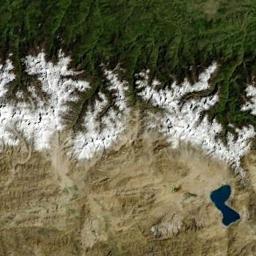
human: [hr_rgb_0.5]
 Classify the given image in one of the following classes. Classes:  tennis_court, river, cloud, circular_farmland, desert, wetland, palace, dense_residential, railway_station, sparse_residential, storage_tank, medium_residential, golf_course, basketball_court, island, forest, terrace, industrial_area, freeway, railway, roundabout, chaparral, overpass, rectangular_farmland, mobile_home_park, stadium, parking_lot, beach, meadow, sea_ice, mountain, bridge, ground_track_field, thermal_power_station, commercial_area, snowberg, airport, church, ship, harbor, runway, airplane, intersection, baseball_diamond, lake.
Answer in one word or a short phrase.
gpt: snowberg